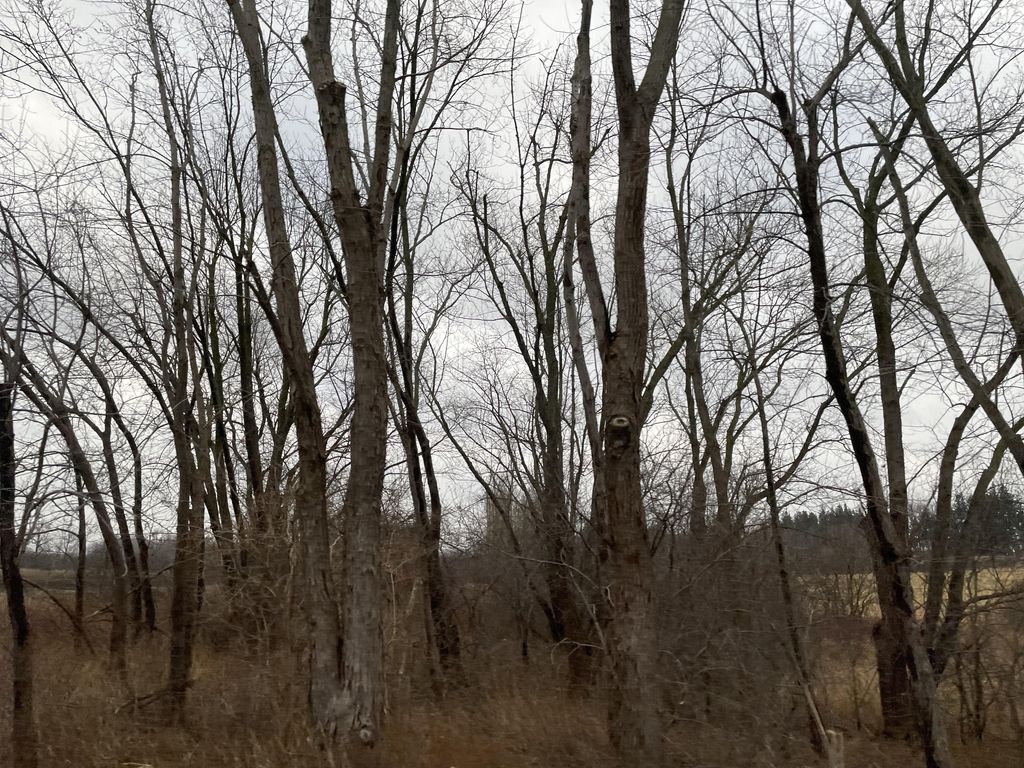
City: kitchener-waterloo